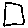
Label: square